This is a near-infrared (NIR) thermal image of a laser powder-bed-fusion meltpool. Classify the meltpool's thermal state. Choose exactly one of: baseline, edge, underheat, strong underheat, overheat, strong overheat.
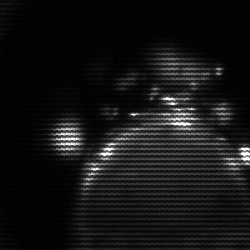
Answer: edge